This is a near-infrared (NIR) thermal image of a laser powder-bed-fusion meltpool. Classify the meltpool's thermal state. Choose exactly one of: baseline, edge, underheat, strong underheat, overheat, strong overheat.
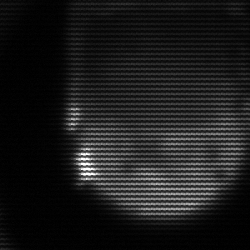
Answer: edge